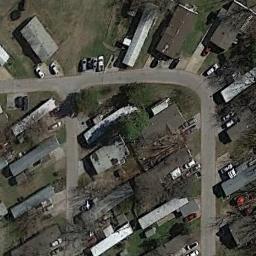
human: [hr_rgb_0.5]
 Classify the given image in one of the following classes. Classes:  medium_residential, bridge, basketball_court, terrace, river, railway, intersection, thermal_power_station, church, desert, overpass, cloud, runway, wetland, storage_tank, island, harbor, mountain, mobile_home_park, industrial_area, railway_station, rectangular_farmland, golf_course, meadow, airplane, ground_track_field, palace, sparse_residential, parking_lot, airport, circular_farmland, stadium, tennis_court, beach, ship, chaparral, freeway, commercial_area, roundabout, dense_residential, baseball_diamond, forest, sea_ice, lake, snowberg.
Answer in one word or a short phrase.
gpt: mobile_home_park